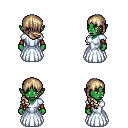
a pixel art fantasy rpg character, female body template, orc, green skin, underdress, metal pants, white blonde right-swept hairstyle, cloth bracers, four views (front, back, left, right), 2x2 character sprite sheet, small pixel art, hard edges, no anti-aliasing